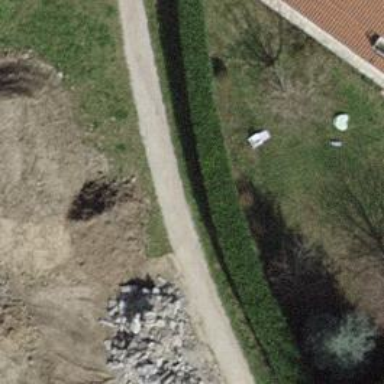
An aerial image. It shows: Footway with fine gravel surface.